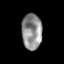
Tissue: prostate
Cell type: T cells
Senescence score: 0.7071
Nuclear area (px): 709
Mean DAPI intensity: 143.054